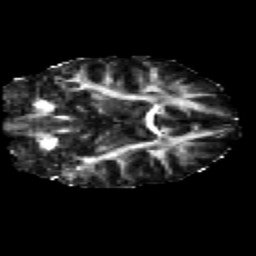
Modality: FA
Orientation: coronal
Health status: healthy
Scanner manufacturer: siemens
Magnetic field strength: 3 T
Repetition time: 12 s
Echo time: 0.092 s